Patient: sex M, age 64
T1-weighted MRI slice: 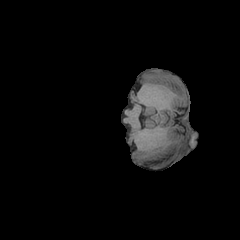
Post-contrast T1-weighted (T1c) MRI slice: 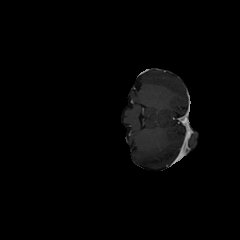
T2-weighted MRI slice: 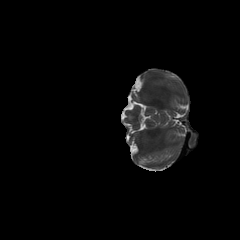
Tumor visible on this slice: no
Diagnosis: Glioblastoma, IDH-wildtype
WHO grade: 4